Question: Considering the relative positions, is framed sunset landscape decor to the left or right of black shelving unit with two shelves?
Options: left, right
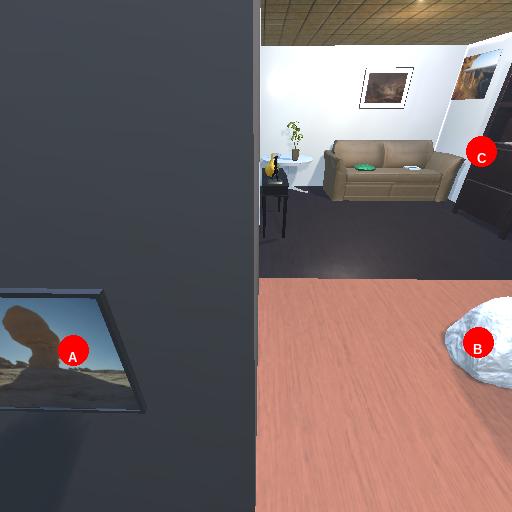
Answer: left